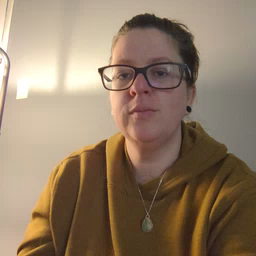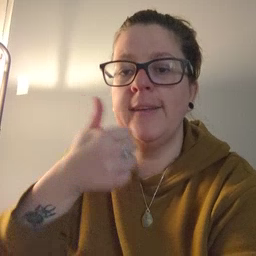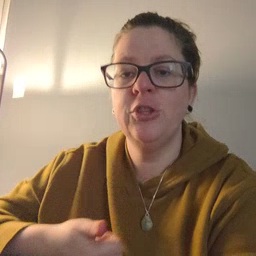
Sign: every